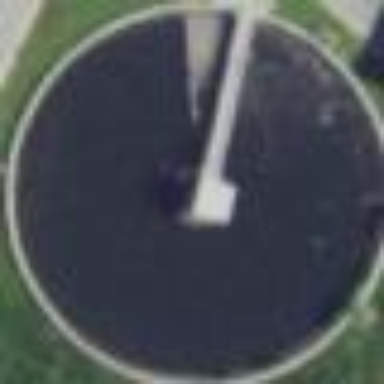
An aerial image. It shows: Body of wastewater.